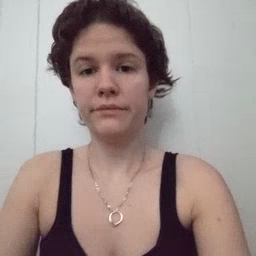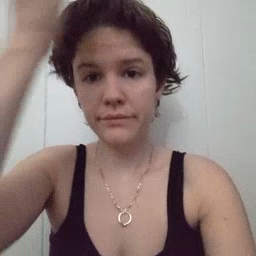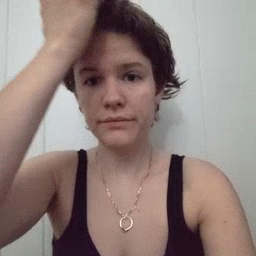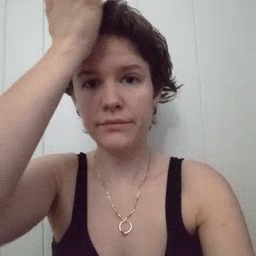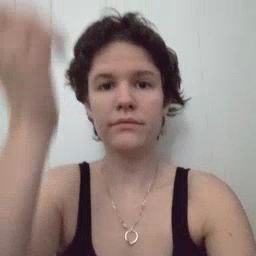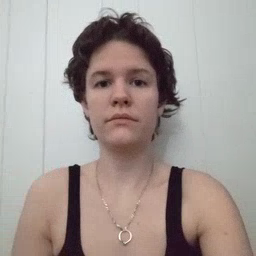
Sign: garbage